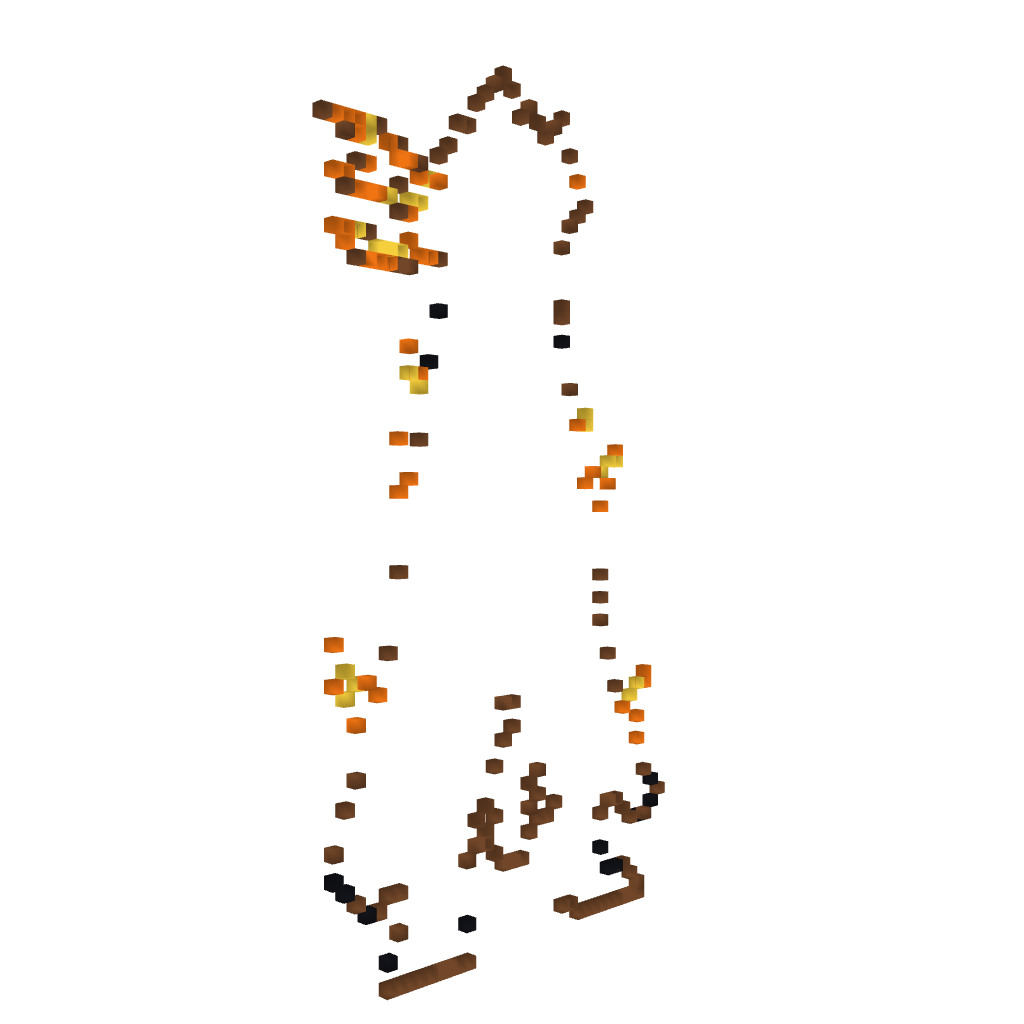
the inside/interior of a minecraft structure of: Naruto bijuu